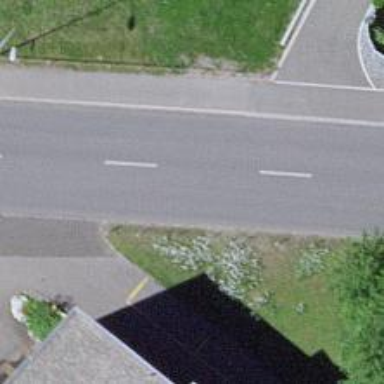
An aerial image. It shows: Primary road with asphalt surface.